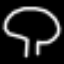
Label: mushroom